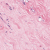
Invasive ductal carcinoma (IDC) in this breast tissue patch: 0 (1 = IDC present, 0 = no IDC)